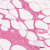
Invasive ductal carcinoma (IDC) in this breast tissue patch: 0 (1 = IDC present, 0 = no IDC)